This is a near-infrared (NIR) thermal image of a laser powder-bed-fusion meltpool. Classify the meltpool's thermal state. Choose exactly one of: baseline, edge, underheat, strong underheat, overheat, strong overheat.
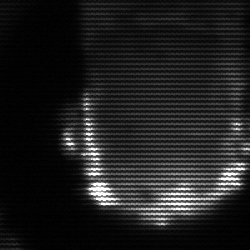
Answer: baseline